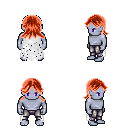
a pixel art fantasy rpg character, male body template, dark elf, purple skin, white tattered cape, metal pants, red loose hair, four views (front, back, left, right), 2x2 character sprite sheet, small pixel art, hard edges, no anti-aliasing